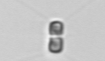
Label: Chaetoceros